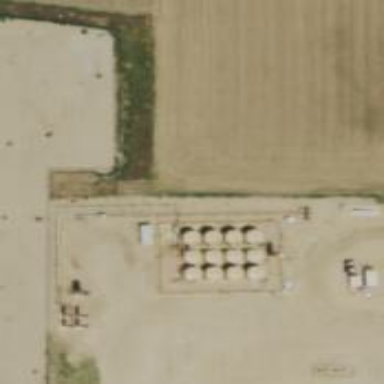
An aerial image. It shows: Storage tank that is man-made.